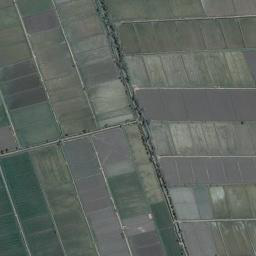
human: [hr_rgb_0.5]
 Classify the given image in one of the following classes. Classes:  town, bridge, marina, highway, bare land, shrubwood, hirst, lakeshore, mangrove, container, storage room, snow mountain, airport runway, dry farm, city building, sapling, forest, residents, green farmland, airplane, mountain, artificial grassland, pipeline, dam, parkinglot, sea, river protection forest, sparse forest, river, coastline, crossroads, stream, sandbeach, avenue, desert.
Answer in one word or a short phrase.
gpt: green farmland